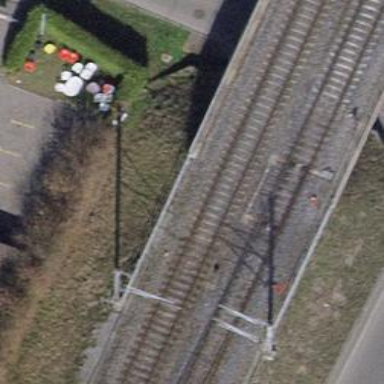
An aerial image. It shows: Railway bridge with electrified tracks and single contact line.